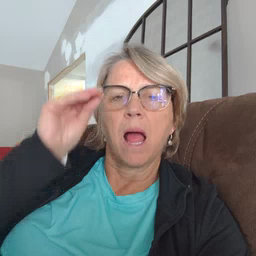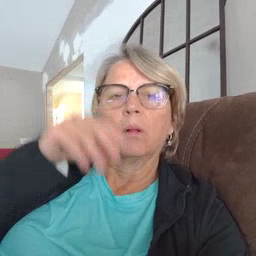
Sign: owl